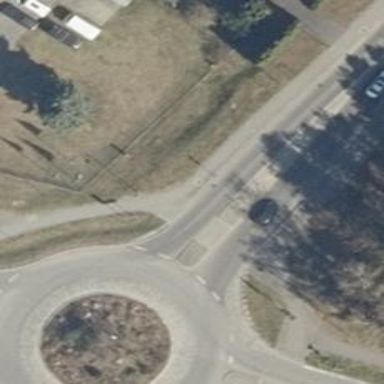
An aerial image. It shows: Uncontrolled crossing on footway with pedestrian island.